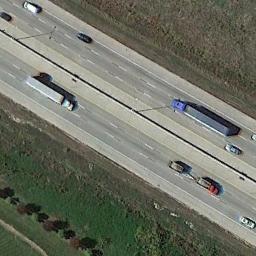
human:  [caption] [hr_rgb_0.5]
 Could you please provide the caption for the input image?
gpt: There is only one car on each highway .

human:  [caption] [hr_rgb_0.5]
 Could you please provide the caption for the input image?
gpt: There are large lawns around the freeway and there are many cars on the freeway .

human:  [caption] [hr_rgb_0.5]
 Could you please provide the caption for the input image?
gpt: A straight freeway goes through the lawn with some trees and some cars are driving on the freeway .

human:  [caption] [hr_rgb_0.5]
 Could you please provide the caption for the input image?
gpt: The freeway is between the bare land and grass .

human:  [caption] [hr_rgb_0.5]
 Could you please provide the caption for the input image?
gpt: There are lawns beside the freeway with several cars .